Field crop: maize
Growth stage: 2
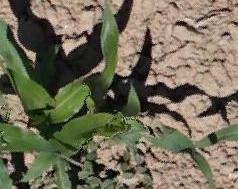
Species: maize